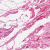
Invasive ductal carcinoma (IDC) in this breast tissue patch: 0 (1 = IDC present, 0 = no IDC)